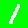
Digit: 1